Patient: sex M, age 80
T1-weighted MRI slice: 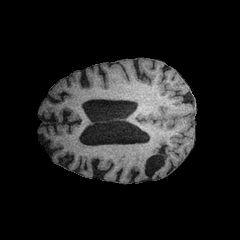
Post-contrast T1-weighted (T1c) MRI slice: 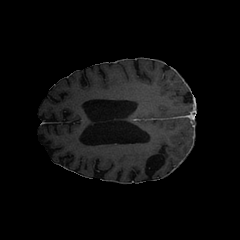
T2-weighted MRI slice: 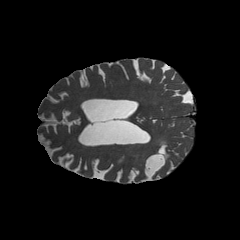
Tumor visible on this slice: no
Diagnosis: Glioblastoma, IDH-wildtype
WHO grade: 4